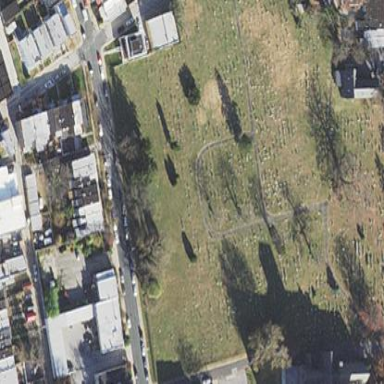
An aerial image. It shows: Cemetery.